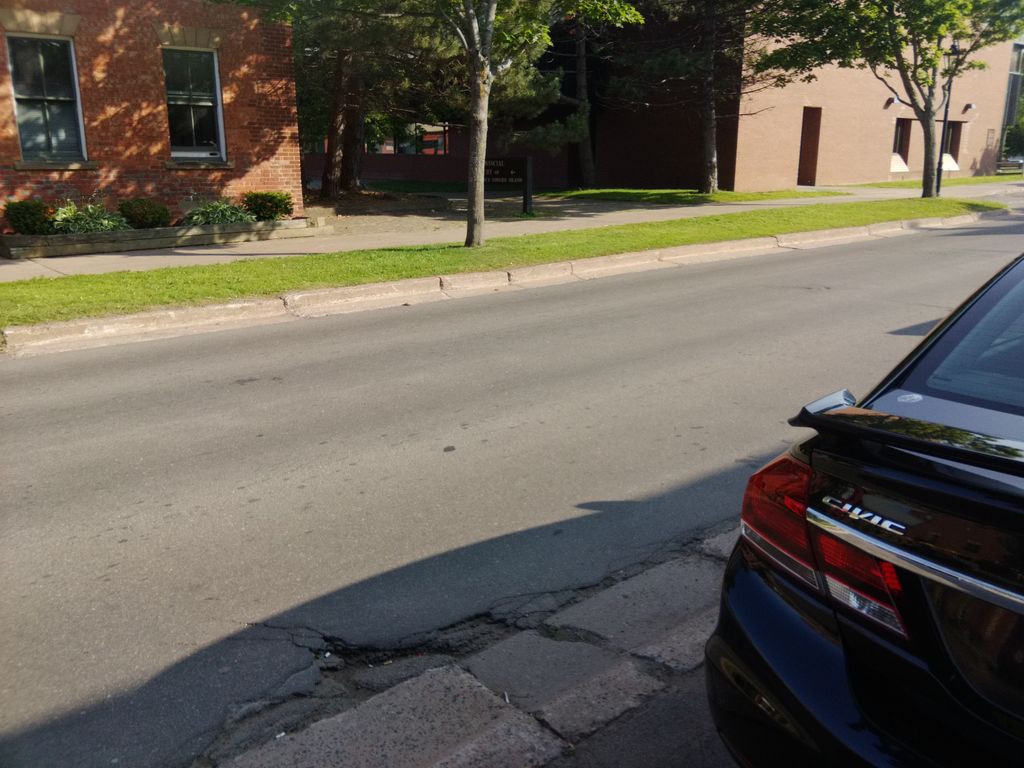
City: charlottetown